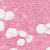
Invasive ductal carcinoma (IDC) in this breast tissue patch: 0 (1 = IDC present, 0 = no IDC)